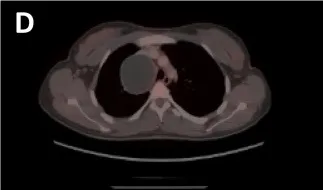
Chest PET of the mass.
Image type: radiology (pet)